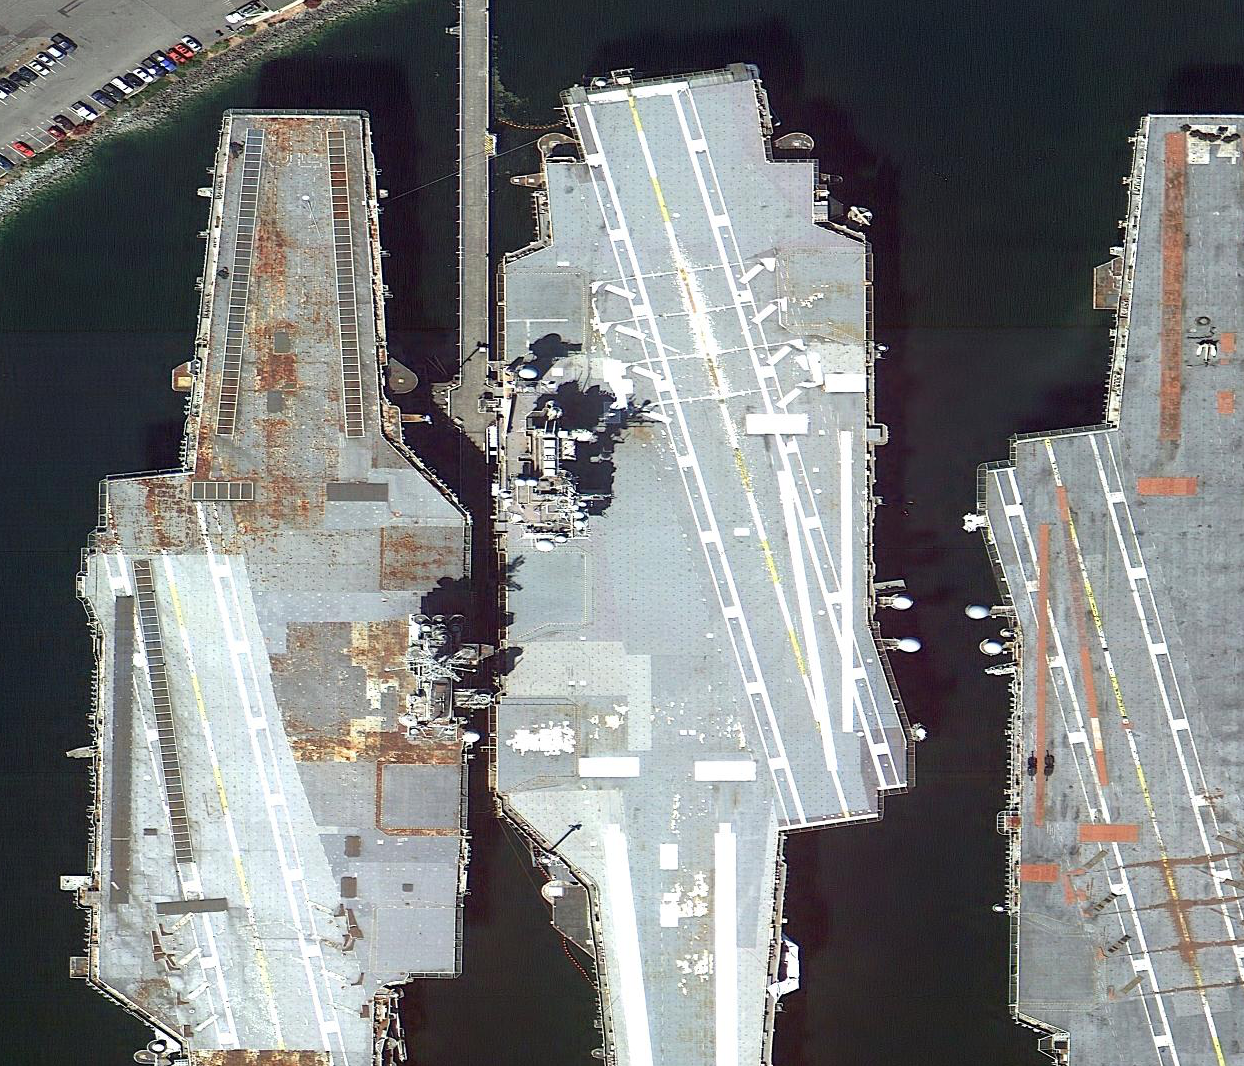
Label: aircraft_carrier